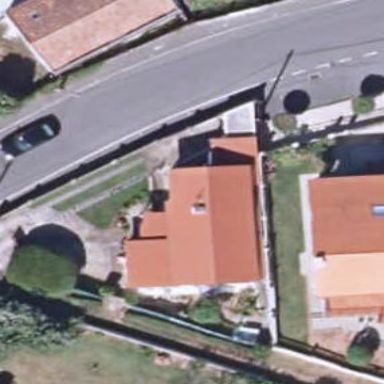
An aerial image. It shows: Simple house.